Field crop: maize
Growth stage: 2
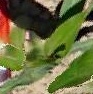
Species: maize